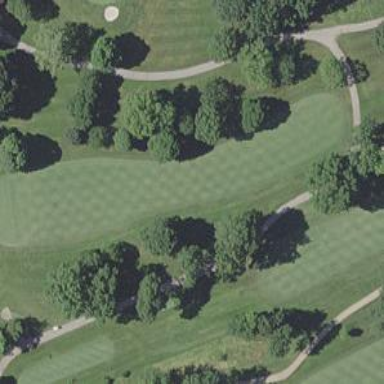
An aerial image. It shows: Golf hole.